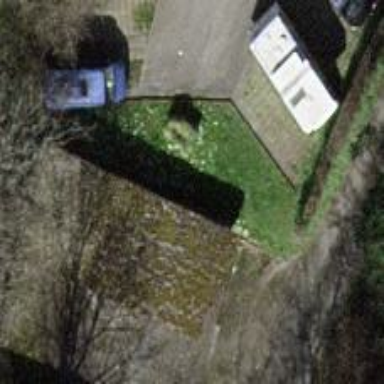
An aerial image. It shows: View of roof of building.